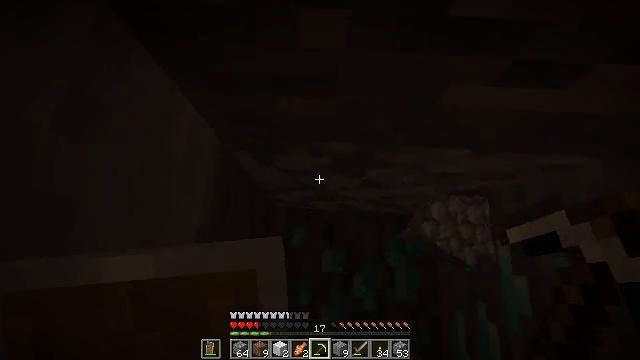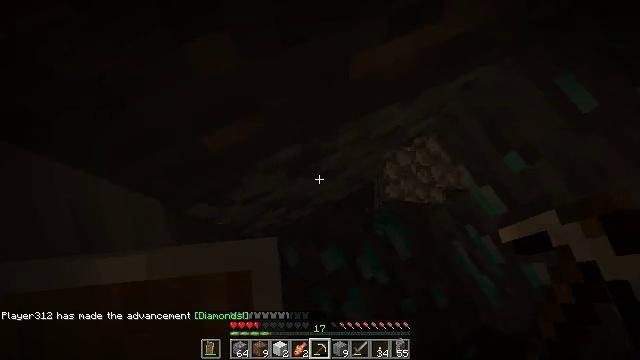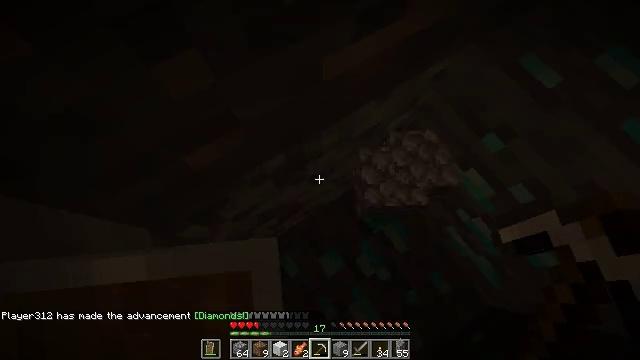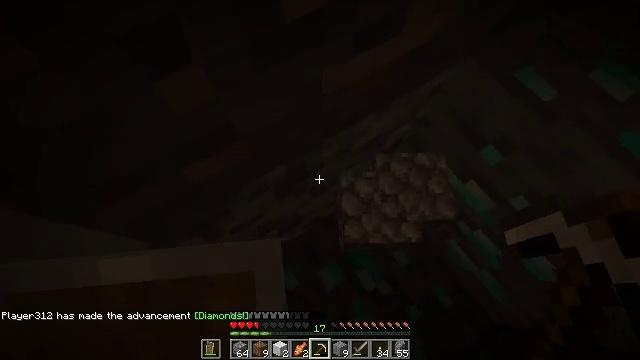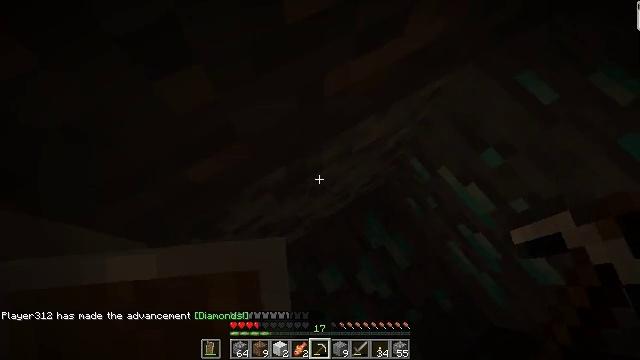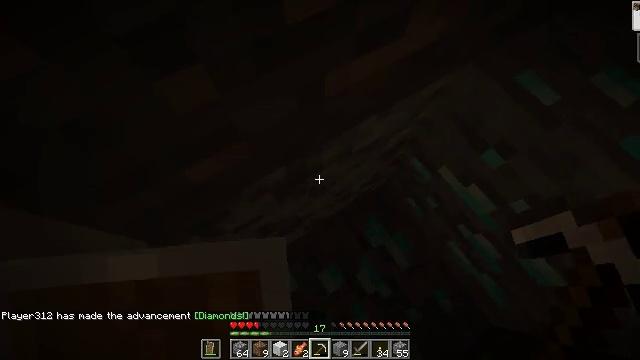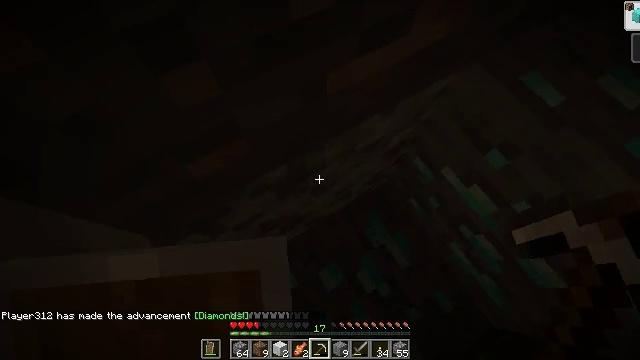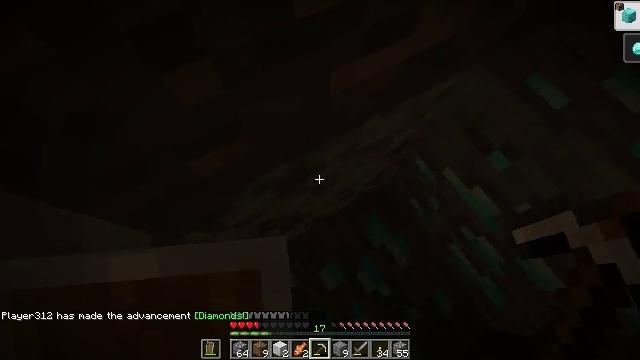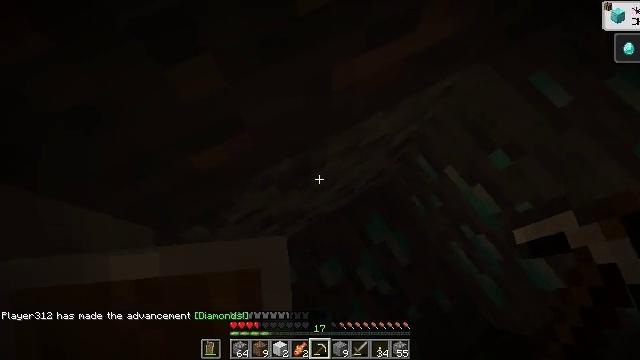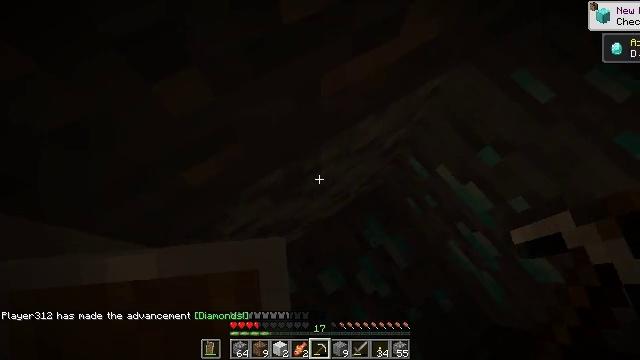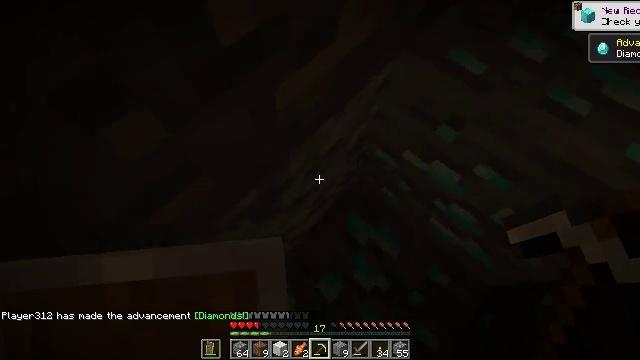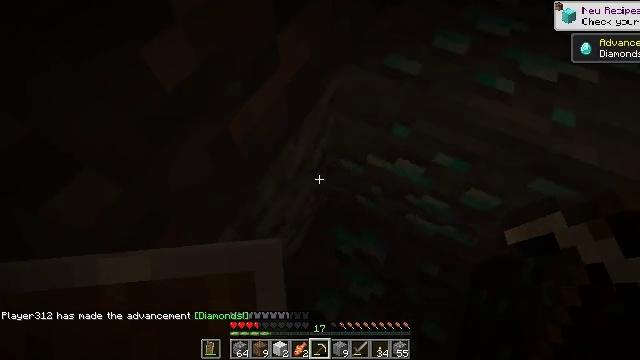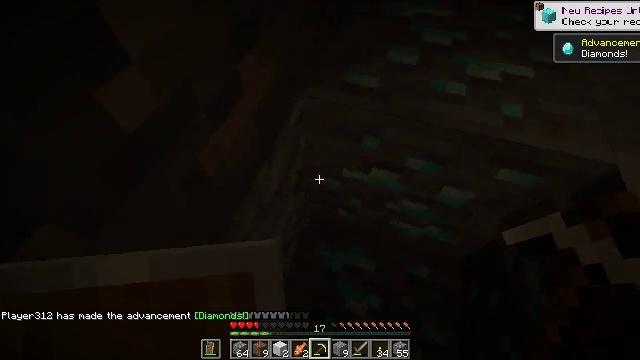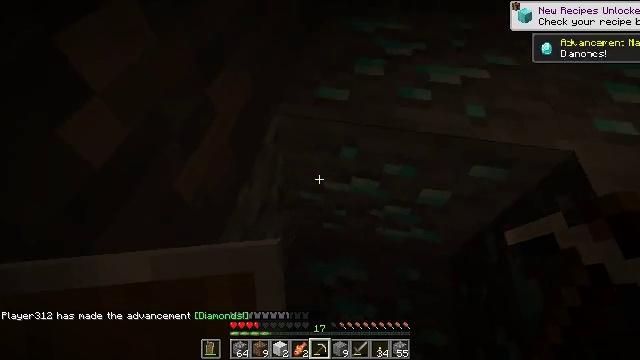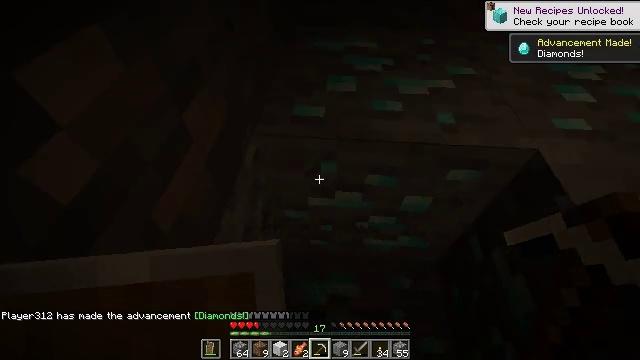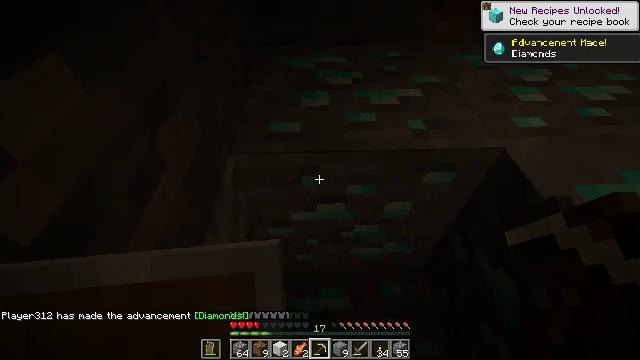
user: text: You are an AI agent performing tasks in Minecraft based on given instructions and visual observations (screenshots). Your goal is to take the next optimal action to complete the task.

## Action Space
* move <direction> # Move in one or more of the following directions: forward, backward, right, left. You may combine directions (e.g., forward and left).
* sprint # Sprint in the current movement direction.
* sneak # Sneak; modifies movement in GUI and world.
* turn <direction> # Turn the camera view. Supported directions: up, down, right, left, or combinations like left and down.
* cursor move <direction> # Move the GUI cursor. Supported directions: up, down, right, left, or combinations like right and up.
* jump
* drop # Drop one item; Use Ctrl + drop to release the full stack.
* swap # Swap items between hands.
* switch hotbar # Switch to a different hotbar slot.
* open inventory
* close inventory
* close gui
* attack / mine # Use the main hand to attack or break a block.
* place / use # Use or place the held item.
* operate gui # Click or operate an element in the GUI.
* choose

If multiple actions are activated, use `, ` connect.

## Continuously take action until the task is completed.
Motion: motion action
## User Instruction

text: Break diamond ore deep in the cave.
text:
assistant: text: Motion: turn right
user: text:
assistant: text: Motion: turn right and up
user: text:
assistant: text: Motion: turn up
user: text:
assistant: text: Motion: no_op
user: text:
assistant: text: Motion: no_op
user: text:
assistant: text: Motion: turn left
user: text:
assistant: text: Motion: no_op
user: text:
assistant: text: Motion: no_op
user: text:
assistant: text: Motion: turn right and up
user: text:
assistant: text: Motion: turn right and up
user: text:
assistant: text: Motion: turn right and up
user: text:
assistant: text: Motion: turn right and up
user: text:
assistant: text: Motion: turn right and up
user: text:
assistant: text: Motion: turn right and up
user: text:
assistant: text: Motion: turn right and up
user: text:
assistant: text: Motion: turn right
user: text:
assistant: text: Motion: turn right
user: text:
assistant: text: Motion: attack / mine
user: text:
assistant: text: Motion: attack / mine
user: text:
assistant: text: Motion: attack / mine
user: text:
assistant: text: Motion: attack / mine
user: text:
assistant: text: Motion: attack / mine
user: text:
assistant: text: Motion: attack / mine
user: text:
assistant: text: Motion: attack / mine
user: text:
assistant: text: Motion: attack / mine
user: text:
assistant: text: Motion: attack / mine
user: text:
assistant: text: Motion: attack / mine
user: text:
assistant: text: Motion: attack / mine
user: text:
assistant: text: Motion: attack / mine
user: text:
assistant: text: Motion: attack / mine